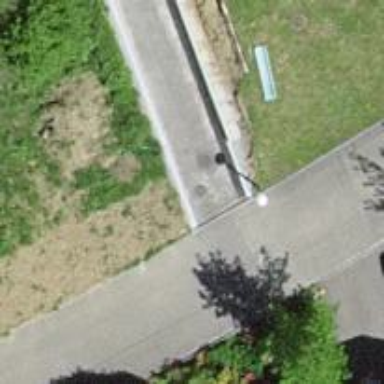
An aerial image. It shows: Driveway leading to service road.